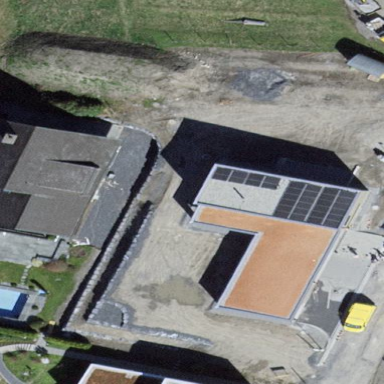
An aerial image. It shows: Detached building with flat roof.